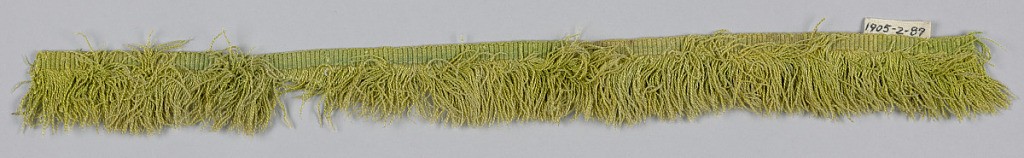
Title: Fringe
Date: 17th century
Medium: silk Technique: woven
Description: Light green fringe with a plain-woven heading and a skirt of light green threads.